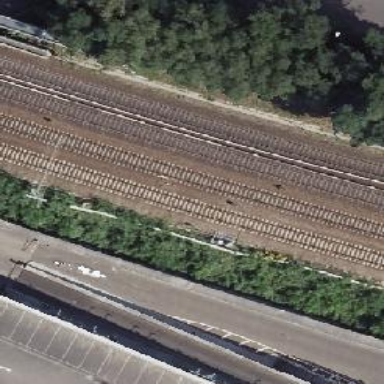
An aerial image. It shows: Railway signal.